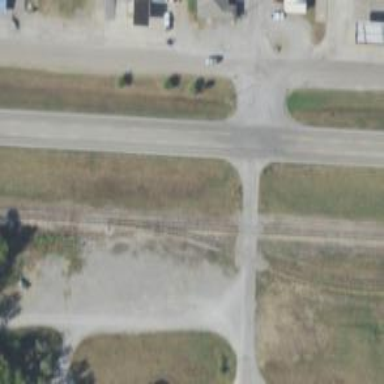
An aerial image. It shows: Railway level crossing.